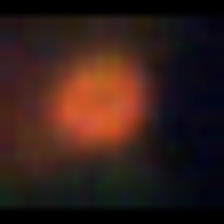
Taxon: NanoPlankton
Group: Other